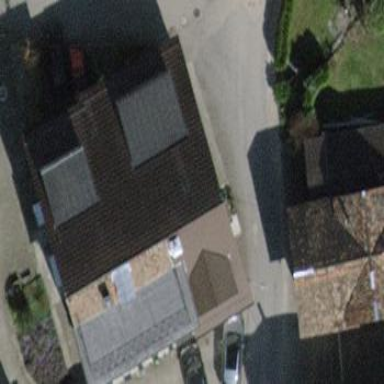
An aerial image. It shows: Terrace-style building with gabled roof.